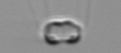
Label: Chaetoceros